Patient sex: M
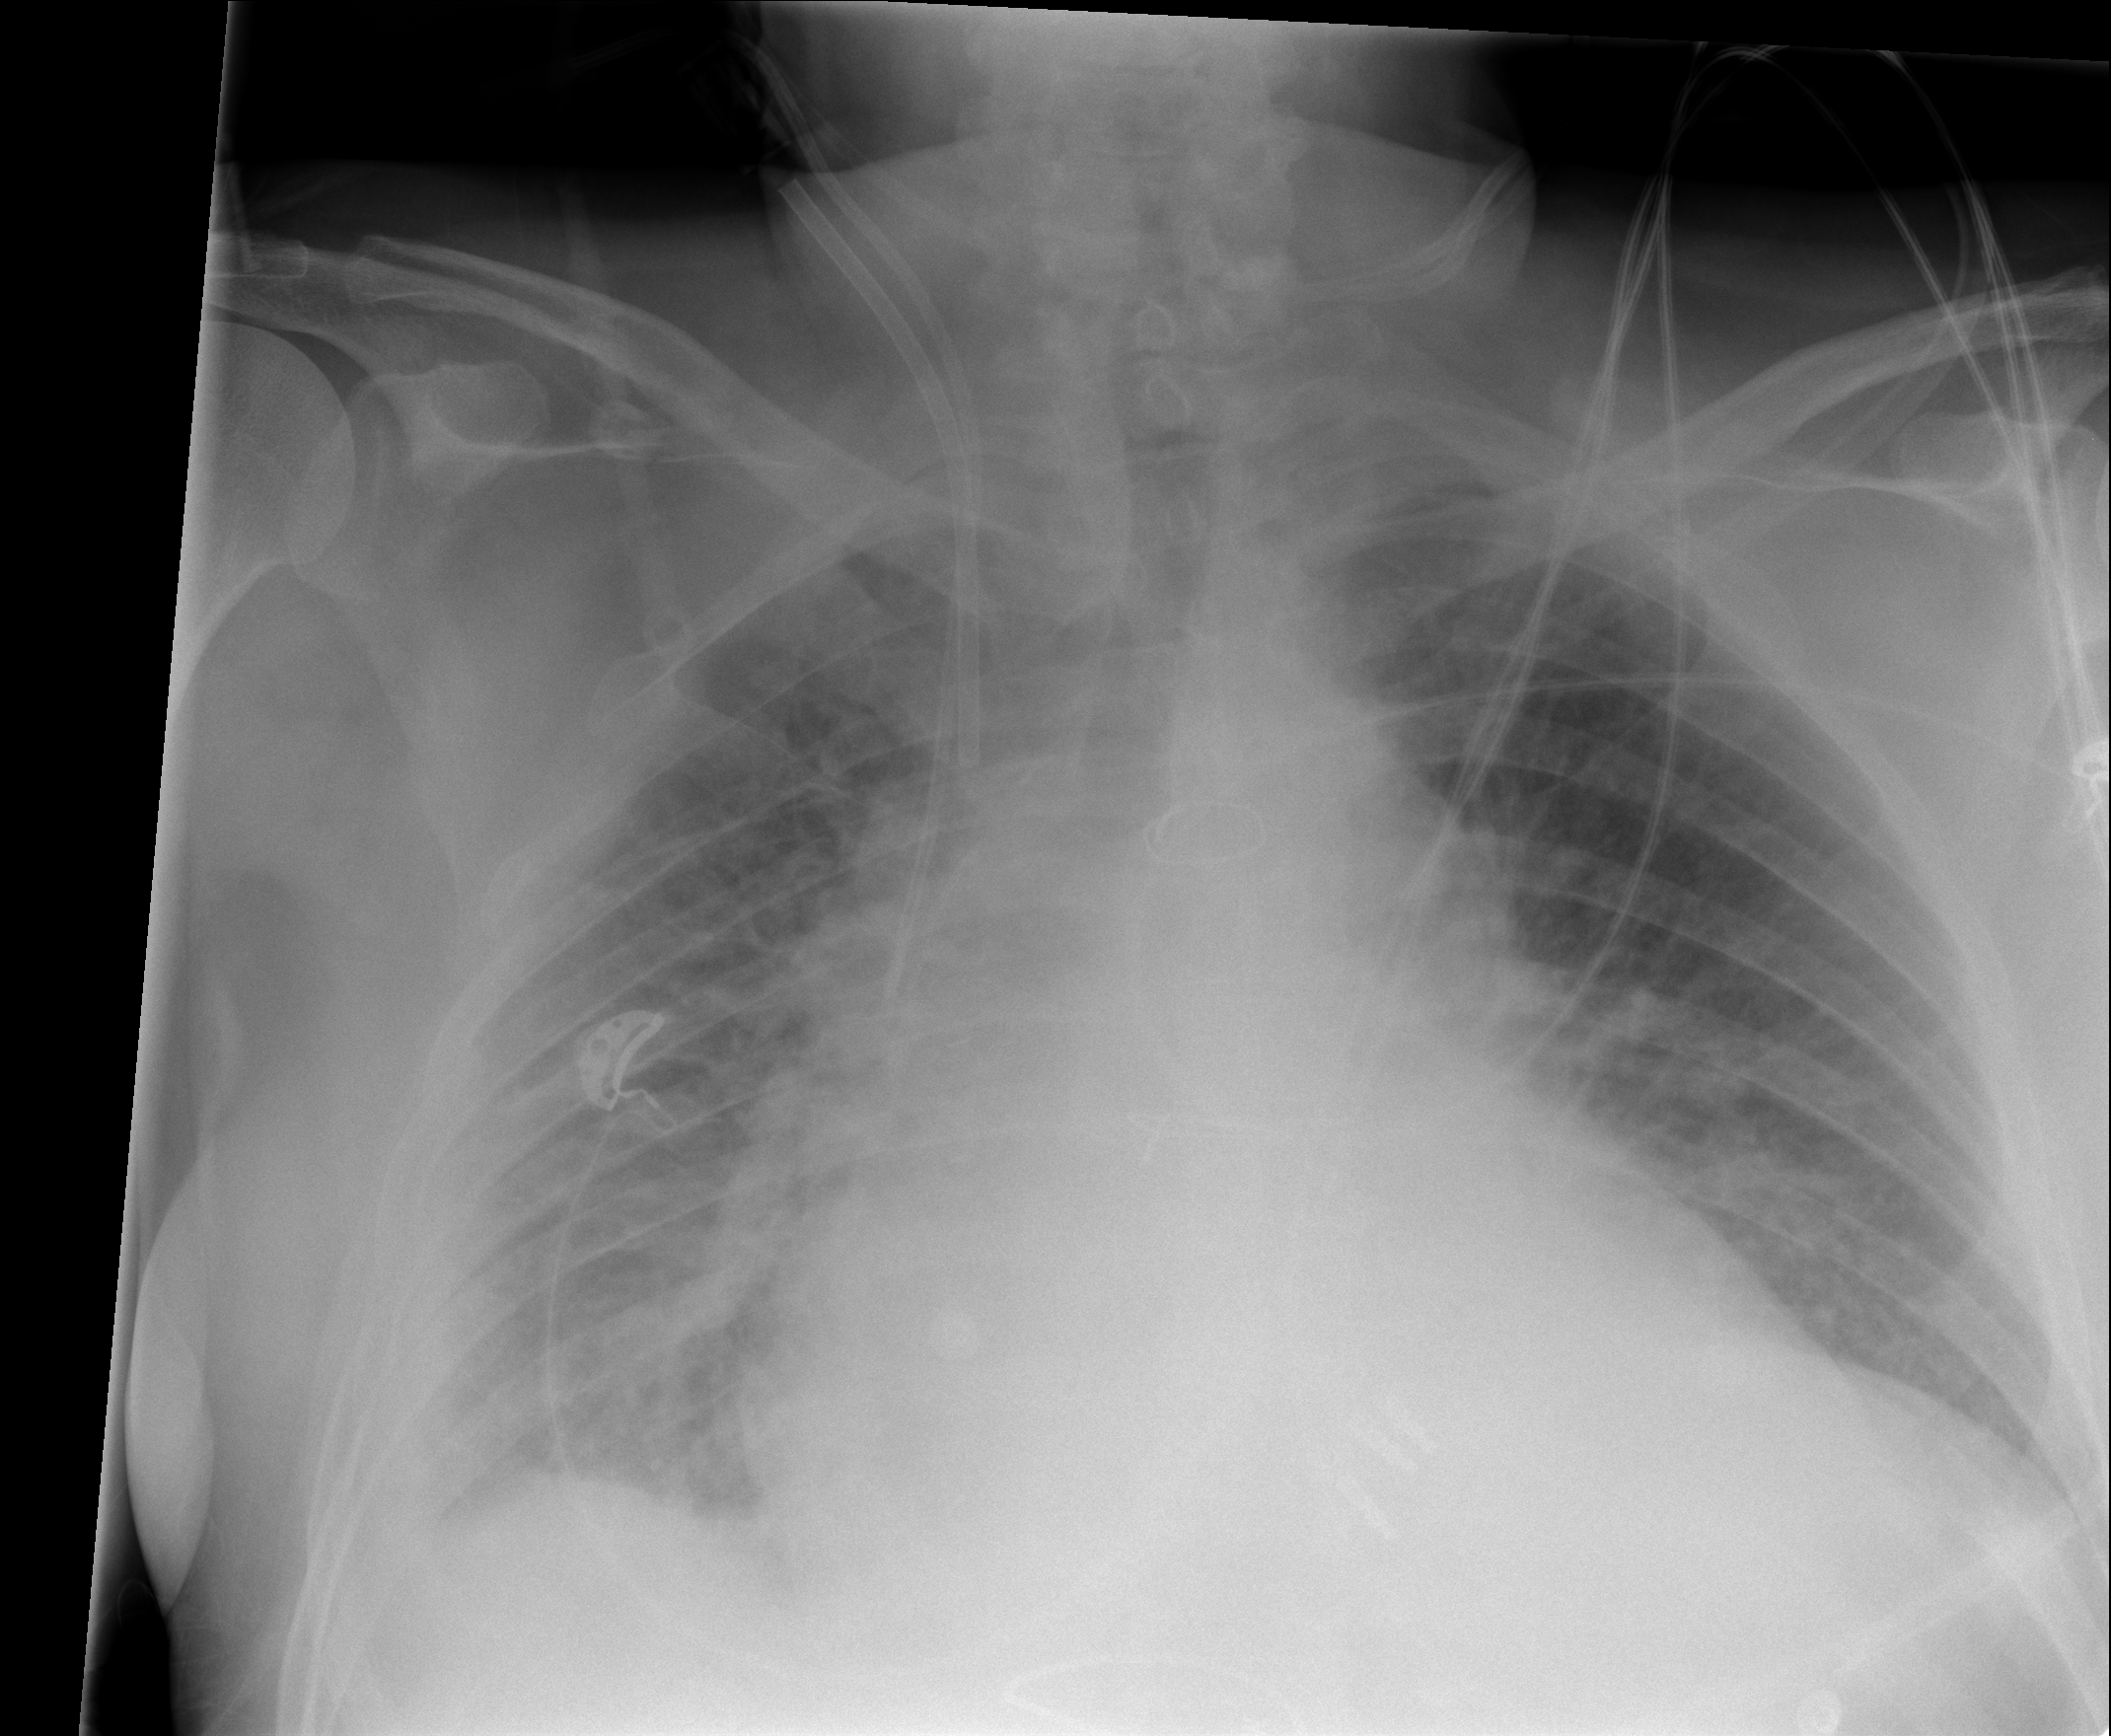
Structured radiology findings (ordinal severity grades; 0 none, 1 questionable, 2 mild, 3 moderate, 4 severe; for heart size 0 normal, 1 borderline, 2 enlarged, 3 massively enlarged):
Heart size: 2
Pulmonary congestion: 3
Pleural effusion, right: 2
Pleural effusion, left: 0
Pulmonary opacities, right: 3
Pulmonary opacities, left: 2
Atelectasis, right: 2
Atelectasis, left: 0